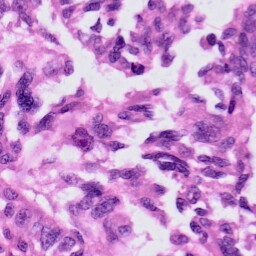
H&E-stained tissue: Skin